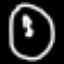
Label: clock